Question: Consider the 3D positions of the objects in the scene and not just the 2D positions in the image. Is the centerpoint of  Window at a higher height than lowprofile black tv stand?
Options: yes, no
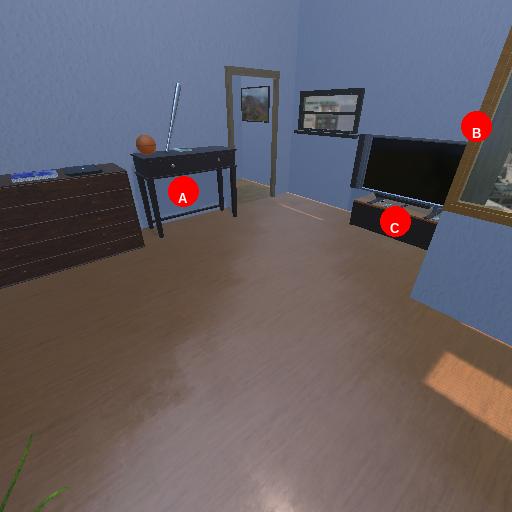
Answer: yes